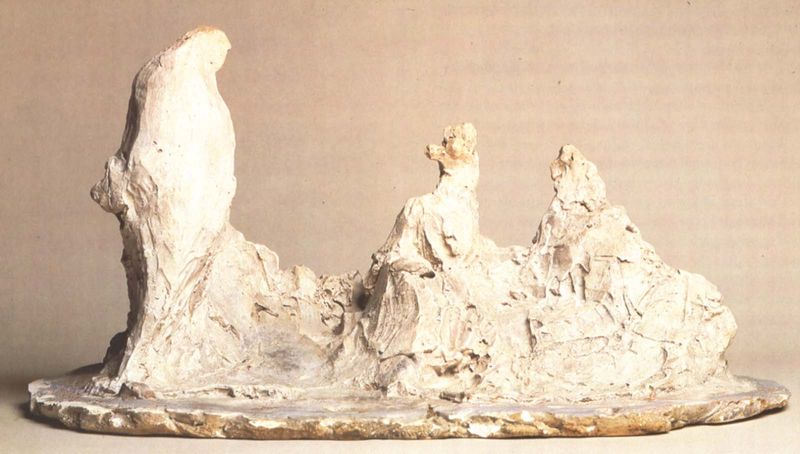
Titel: Gespräch im Garten
Künstler: Medardo Rosso
Schlagwörter: felsen, gruppe, mann, schatten, weiß, frauen, landschaft, menschen, sitzen, licht, hund, tiere, beige, fest, mensch, sockel, stein, hügel, figur, drei, personen, spitzen, oval, keramik, skulptur, ton, relief, modell, hart, abstrakt, modern, rauh, figuren, plastik, platte, entwurf, daumier, struktur, bozzetto, gips, modelliert, ratte, unregelmäßig, kreamik, erhebungen, langgestreckt, pudel, mumie, sockelplatte, aufbauend, abstrkat, blastik, amumie